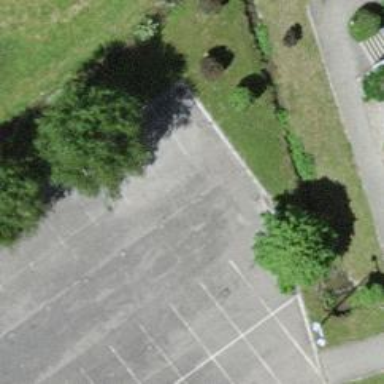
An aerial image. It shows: Asphalt parking aisle road for service vehicles.